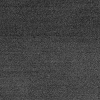
Atmospheric dust classification: dusty